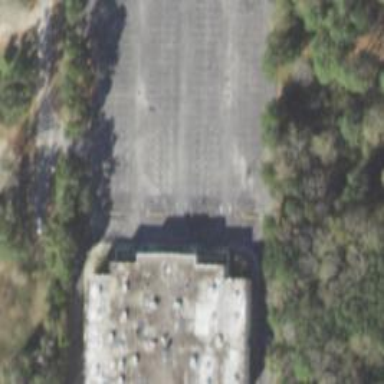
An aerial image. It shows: Parking space.